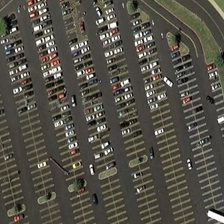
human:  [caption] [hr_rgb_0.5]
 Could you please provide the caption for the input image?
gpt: many cars are parked in a large parking lot .

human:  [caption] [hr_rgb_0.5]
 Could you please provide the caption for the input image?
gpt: many cars are parked in a large parking lot .

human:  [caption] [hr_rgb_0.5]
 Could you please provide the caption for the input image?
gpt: many cars are parked in a large parking lot .

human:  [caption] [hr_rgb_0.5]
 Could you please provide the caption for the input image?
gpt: many cars are parked in a large parking lot .

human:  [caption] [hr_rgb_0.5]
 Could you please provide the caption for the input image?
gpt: many cars are parked in a large parking lot .